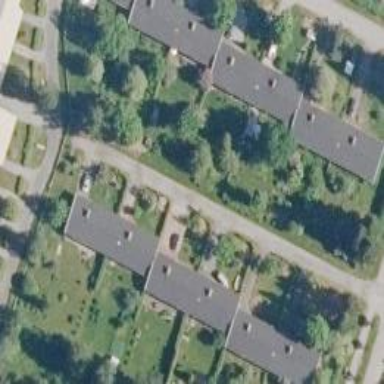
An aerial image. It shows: Terrace building.